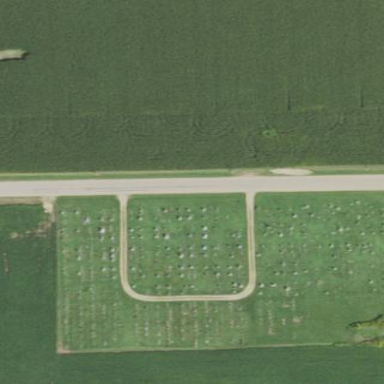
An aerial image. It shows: Cemetery.